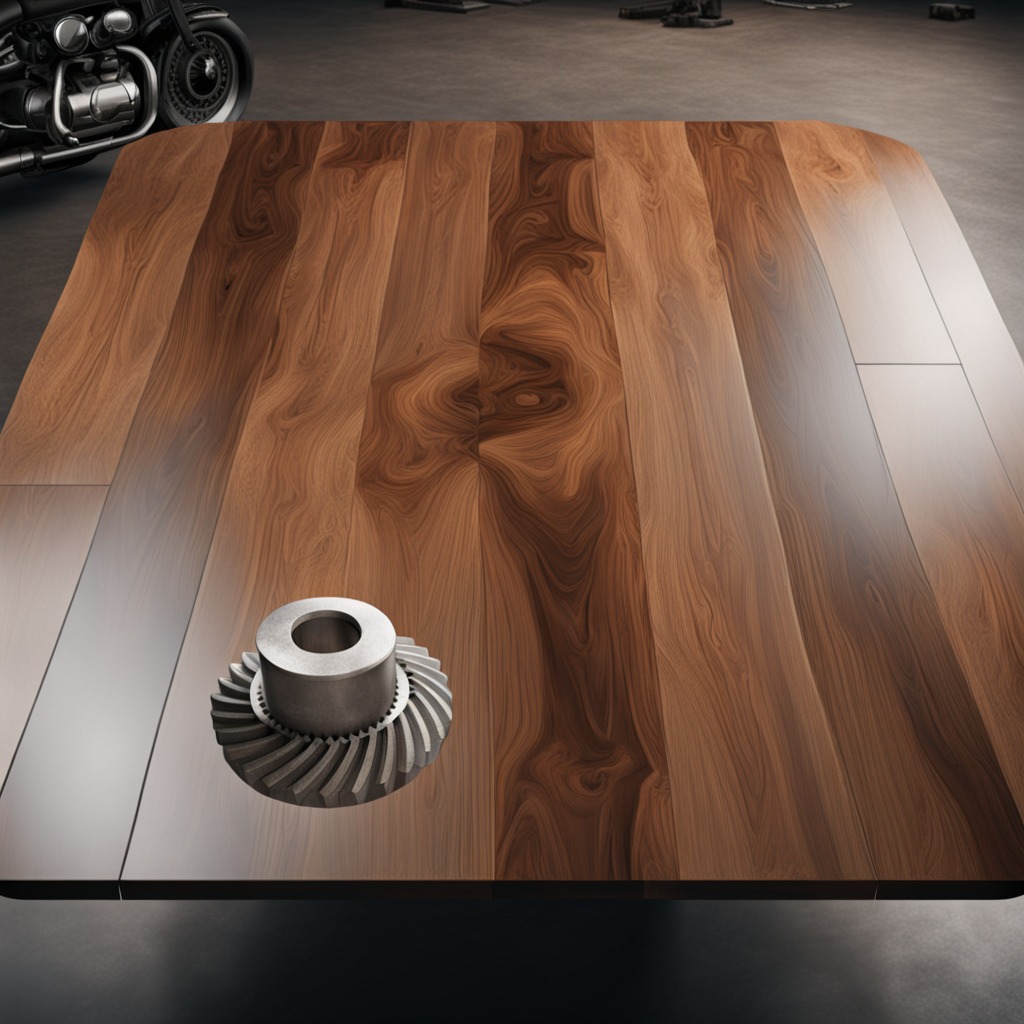
A steel gear with teeth is lying on the wooden table in a vintage motorcycle garage.